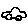
Label: car